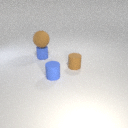
small brown rubber cylinder behind small blue rubber cylinder